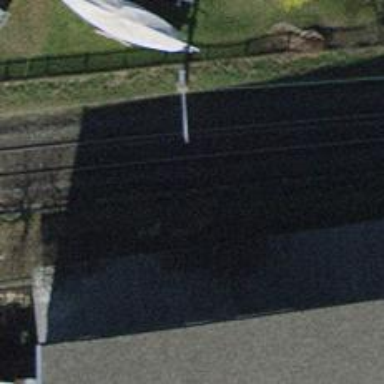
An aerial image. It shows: Solitary milestone along the railway.